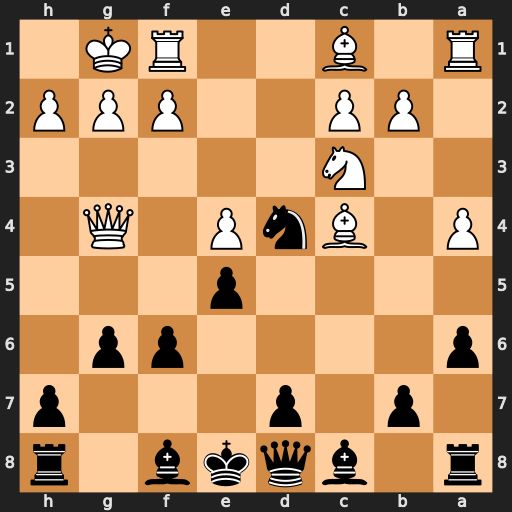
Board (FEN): r1bqkb1r/1p1p3p/p4pp1/4p3/P1BnP1Q1/2N5/1PP2PPP/R1B2RK1
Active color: b
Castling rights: kq
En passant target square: -
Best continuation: d5 Qh4 dxc4